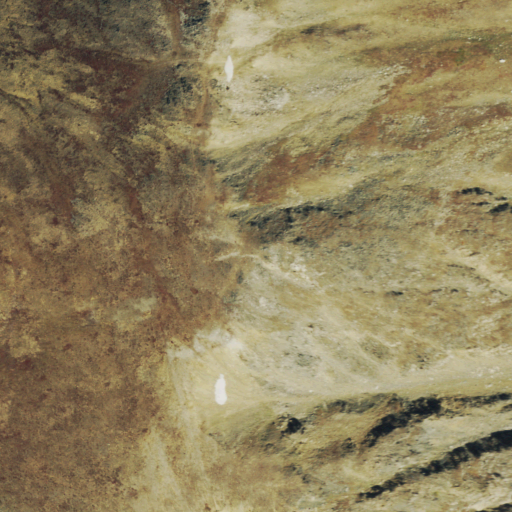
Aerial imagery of mountain in Colorado named Whale Peak containing grassland, shrub, barren land, and snow